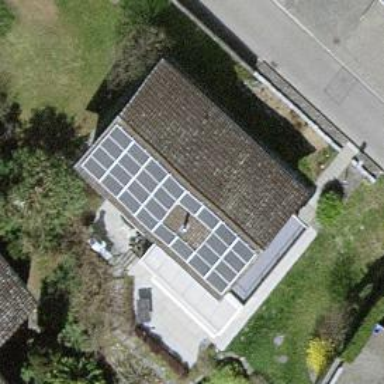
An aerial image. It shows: Solar power generator.